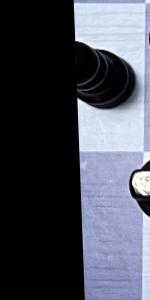
Label: Empty